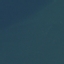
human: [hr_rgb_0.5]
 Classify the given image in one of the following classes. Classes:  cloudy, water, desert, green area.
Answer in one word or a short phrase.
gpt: water